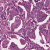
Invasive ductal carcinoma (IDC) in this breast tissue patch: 1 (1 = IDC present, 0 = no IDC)